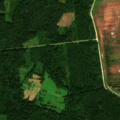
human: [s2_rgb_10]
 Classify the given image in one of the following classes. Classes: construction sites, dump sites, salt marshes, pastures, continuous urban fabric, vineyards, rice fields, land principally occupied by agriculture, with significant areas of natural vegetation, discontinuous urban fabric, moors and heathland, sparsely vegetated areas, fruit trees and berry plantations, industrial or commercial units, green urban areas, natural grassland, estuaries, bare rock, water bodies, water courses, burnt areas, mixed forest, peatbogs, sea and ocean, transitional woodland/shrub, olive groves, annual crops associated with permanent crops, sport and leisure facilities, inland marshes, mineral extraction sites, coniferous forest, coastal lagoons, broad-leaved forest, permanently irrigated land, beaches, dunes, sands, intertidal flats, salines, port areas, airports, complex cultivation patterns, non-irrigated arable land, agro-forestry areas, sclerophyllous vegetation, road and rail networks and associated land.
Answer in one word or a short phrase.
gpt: land principally occupied by agriculture, with significant areas of natural vegetation, coniferous forest, mixed forest, transitional woodland/shrub, peatbogs